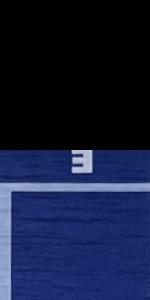
Label: Empty